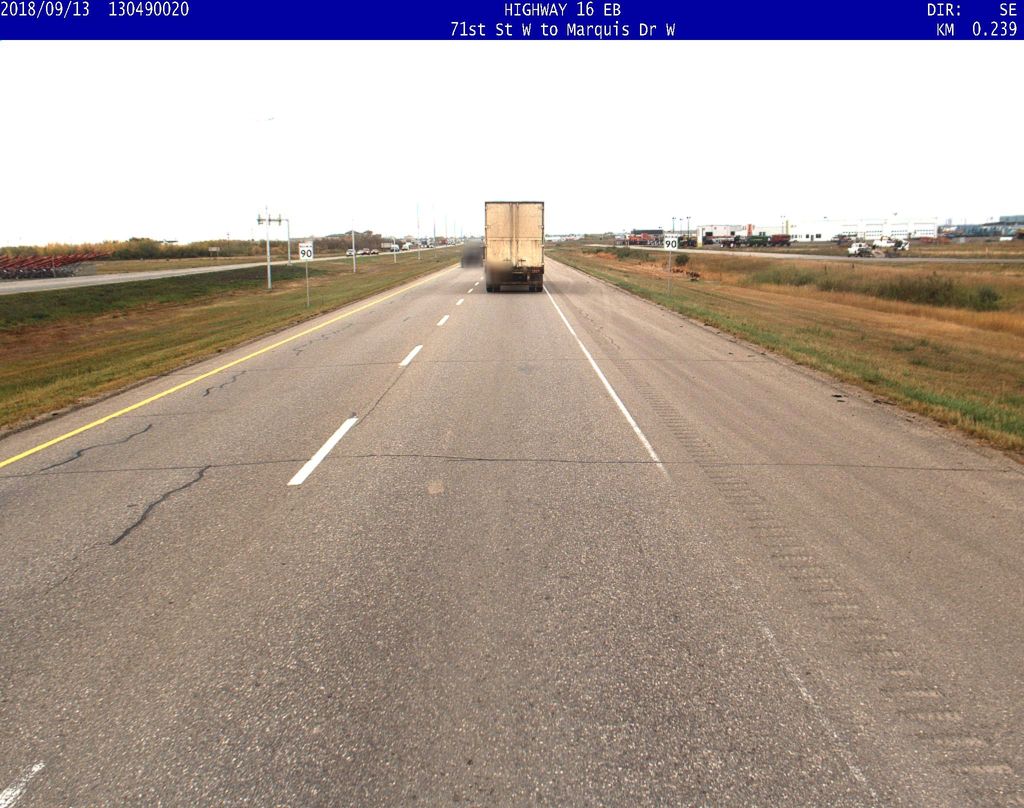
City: saskatoon